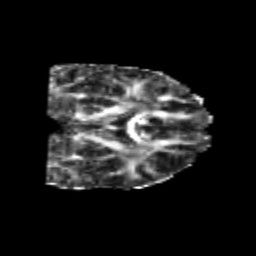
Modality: FA
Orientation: coronal
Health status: healthy
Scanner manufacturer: philips
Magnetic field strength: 3 T
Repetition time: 6.964 s
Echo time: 0.092 s